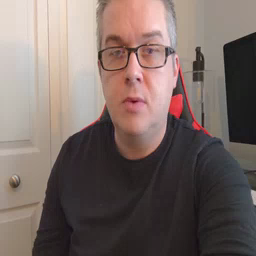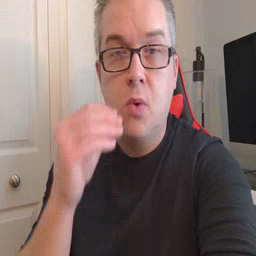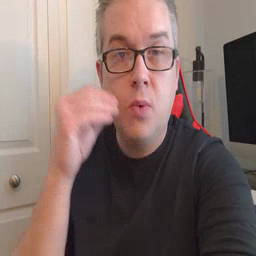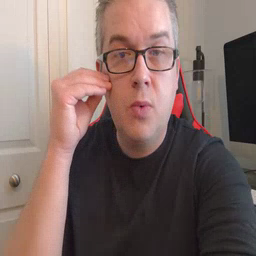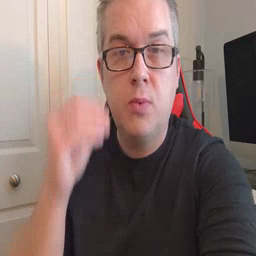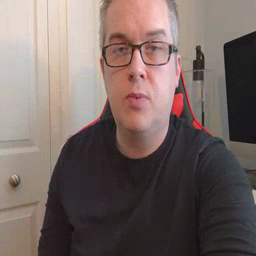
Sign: home